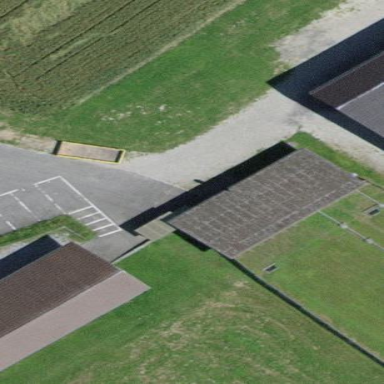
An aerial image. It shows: Building used for shooting sports.